Question: I have created an entity called Subject. Inside the Entity I have placed all the attributes that I only need once for each entry created. Then I have created homework enitity and linked it to the Subject class. My question is am I correct in thinking that I can create multiple homework objects linked to each Subject object I make in my app.
For instance I make a Subject entry with subject='Maths' then in through the Maths entry able to add lots of different homework entries.

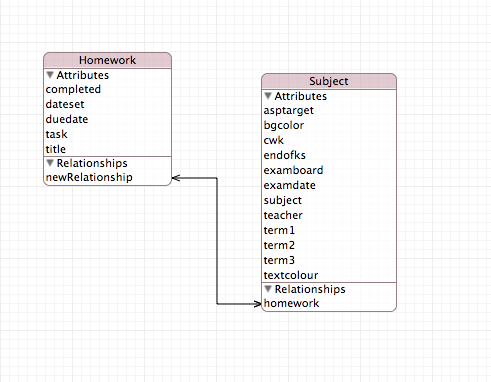
Answer: The relationship between Homework and Subject is currently a one-to-one relationship (as seen that you have 1 arrow pointing to the word homework and 1 arrow pointing to newRelationship). To add multiple homework objects to a subject, change the relationship to a one-to-many relationship.
'''
Schedule *schedule;
Homework *homework;
for (Homework *homework in schedule.homework) {
NSLog(@"homework = %@", homework);
}
[schedule addHomeworkObject:homework];
'''